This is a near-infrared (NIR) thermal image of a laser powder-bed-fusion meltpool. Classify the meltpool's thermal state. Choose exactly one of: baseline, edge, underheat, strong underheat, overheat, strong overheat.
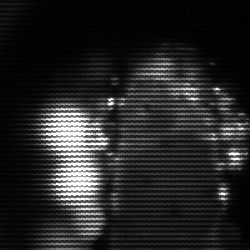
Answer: strong underheat